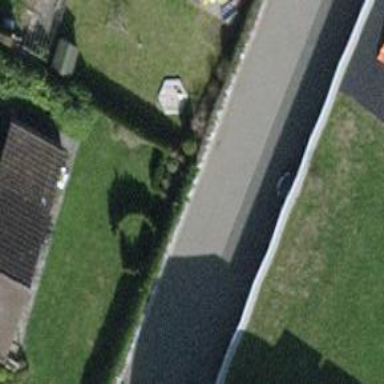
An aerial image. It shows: Hedge acting as barrier.